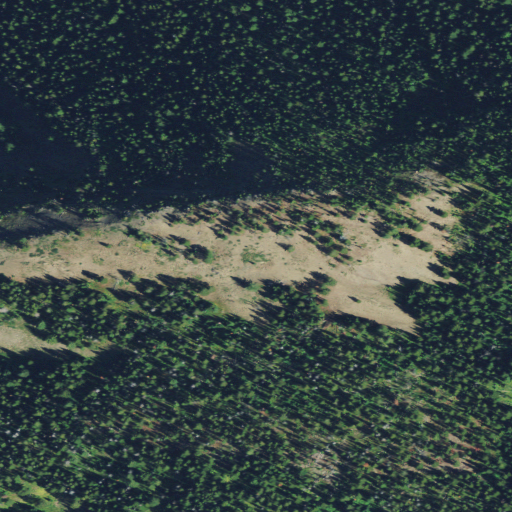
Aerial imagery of mountain in Montana named Puzzle Hills containing evergreen forest and shrub